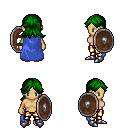
a pixel art fantasy rpg character, female body template, human, tanned skin, blue cape, gold greaves, green loose hair, metal boots, shield, four views (front, back, left, right), 2x2 character sprite sheet, small pixel art, hard edges, no anti-aliasing